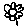
Label: flower